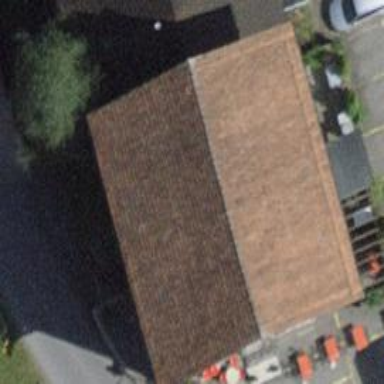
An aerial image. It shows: Restaurant.